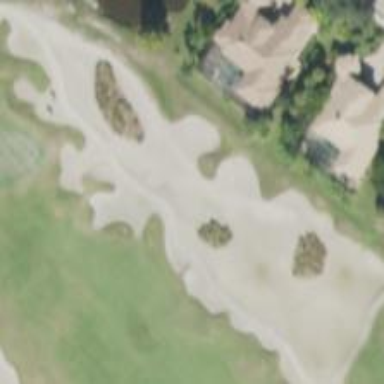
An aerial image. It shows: Sand bunker on golf course.